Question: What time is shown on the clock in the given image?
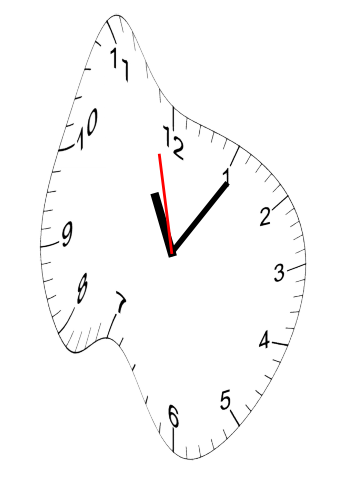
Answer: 11:05:58